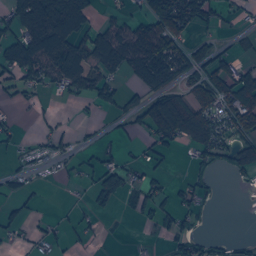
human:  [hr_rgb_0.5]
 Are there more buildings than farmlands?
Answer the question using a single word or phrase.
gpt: yes

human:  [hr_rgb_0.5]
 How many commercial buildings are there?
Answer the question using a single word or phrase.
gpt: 7

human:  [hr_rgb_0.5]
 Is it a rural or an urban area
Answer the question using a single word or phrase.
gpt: rural

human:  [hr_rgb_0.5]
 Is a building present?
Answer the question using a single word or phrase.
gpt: yes

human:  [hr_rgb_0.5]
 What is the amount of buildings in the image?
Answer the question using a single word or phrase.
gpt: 470

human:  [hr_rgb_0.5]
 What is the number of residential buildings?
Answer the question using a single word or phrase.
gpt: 461

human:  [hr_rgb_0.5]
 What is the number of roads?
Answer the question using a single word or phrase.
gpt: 213

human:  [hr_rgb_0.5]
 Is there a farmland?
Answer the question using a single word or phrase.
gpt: yes

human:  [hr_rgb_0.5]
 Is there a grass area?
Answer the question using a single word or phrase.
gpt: yes

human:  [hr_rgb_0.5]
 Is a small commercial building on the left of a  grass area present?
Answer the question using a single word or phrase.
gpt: yes

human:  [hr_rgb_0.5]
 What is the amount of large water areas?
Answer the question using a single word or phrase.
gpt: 5

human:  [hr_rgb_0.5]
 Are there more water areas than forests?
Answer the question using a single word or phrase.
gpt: no

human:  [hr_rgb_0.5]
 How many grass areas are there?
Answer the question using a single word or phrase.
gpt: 159

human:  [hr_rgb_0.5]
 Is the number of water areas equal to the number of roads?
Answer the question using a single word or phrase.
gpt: no

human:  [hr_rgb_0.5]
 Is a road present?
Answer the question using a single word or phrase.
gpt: yes

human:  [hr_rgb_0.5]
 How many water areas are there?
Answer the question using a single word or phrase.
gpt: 17

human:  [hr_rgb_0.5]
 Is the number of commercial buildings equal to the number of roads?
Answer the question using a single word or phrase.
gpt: no

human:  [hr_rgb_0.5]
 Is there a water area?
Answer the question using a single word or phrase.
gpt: yes

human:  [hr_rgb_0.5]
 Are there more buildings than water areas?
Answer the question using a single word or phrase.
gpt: yes

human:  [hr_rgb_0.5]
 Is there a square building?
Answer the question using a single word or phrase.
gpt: yes

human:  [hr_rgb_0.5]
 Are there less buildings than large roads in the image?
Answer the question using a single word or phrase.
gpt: no

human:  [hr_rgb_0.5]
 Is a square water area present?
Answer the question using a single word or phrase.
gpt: no

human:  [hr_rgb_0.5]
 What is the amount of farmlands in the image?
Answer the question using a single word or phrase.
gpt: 31

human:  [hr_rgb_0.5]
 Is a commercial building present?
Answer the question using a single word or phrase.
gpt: yes

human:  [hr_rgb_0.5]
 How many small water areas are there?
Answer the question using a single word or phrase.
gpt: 8

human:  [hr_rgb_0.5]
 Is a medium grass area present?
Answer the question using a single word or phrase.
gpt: yes

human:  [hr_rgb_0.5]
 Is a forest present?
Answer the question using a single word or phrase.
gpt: yes

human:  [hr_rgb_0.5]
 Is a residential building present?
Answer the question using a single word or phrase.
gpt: yes

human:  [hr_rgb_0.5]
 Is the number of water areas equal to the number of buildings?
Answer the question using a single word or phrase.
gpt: no

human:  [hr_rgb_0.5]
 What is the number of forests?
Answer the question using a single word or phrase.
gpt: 160

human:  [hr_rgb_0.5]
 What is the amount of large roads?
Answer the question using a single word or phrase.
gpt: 0

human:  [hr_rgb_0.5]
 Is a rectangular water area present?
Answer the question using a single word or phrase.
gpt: yes

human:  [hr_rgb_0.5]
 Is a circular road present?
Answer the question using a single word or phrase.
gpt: no

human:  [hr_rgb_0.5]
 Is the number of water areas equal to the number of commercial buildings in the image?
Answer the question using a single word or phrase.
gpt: no

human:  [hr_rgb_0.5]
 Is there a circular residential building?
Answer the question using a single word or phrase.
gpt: yes

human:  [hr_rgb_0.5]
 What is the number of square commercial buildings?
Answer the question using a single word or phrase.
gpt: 0

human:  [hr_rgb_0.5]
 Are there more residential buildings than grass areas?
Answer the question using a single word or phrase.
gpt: yes

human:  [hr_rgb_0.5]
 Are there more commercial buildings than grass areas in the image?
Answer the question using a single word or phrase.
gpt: no

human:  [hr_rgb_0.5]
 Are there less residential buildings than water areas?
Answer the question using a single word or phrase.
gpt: no

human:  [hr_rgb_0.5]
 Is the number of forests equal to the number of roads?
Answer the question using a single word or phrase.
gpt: no

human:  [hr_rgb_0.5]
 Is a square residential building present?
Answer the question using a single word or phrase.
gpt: yes

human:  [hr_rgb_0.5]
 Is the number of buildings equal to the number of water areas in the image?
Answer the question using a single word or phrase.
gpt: no

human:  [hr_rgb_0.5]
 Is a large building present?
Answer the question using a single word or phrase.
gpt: yes

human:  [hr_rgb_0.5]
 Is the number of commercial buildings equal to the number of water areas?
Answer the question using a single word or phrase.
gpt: no

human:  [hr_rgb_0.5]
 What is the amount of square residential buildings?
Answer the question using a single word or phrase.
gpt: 1

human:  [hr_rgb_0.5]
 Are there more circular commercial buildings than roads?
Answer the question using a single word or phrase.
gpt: no

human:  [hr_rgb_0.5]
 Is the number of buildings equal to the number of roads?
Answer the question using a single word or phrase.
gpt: no

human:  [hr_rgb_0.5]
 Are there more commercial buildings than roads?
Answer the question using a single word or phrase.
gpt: no

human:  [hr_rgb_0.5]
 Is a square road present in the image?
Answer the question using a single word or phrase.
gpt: no

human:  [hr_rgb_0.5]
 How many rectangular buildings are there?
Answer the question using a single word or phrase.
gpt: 328

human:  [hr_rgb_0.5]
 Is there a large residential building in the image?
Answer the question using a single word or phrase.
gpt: no

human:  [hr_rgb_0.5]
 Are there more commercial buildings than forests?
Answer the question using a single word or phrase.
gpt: no

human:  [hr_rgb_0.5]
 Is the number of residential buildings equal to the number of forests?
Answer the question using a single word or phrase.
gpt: no

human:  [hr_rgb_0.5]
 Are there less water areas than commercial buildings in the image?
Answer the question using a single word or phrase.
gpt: no

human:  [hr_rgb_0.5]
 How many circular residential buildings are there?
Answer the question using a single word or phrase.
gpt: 1

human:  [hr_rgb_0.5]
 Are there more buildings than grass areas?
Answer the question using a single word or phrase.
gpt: yes

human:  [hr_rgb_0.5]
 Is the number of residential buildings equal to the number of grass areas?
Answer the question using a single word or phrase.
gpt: no

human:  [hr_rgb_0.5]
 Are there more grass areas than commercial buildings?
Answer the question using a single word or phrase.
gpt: yes

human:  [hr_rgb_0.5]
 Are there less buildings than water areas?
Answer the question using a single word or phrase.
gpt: no

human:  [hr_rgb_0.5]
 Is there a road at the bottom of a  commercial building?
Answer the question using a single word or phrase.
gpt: yes

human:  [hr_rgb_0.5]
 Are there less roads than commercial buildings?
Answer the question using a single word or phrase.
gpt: no

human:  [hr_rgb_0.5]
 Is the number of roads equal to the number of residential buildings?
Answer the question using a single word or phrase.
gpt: no

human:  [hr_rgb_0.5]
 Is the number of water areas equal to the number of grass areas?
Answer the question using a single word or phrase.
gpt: no

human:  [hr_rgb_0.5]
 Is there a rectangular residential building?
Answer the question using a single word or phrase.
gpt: yes